Question: I know this is a common problem but don't know what's wrong here. As you can see there's this '//return $user' and it shows an valid id. Checked that in database as well.
'''
$user = new User;
$user->first_name = $data['first_name'];
$user->last_name = $data['last_name'];
$user->email = $data['email'];
$user->phone_no = $data['phone_no'];
$user->created_from = 'Web App';
$user->save();
// return $user;
Session::put('user_id',$user->id);
// return $user->id;
$address = new Address;
$address->user_id = $user->id;
$address->first_name = $data['receiver_first_name'];
$address->last_name = $data['receiver_last_name'];
$address->email = $data['receiver_email'];
$address->address_line_1 = $data['receiver_address_line_1'];
$address->address_line_2 = $data['receiver_address_line_2'];
$address->landmark = $data['receiver_landmark'];
$address->pincode = $data['receiver_pincode'];
$address->phone_no = $data['receiver_phone_no'];
$address->created_from = 'Web App';
$address->save();
'''
Here are the migrations:
This is the users migration
'''
<?php
use Illuminate\Database\Schema\Blueprint;
use Illuminate\Database\Migrations\Migration;
class CreateUsersTable extends Migration {
/**
* Run the migrations.
*
* @return void
*/
public function up()
{
Schema::create('users', function($table){
$table->increments('id');
$table->string('first_name');
$table->string('last_name');
$table->string('email');
$table->string('phone_no', 20)->nullable();
$table->string('password')->nullable();
$table->string('remember_token', 100);
$table->date('date_of_birth')->nullable();
$table->string('created_from');
$table->timestamps();
$table->softDeletes();
});
}
/**
* Reverse the migrations.
*
* @return void
*/
public function down()
{
Schema::dropIfExists('users');
}
'''
}
'''
public function up()
{
Schema::create('addresses', function($table){
$table->increments('id');
$table->integer('user_id')->unsigned();
$table->string('first_name');
$table->string('last_name');
$table->string('email');
$table->string('address_line_1');
$table->string('address_line_2')->nullable();
$table->string('landmark')->nullable();
$table->string('city')->nullable();
$table->string('state')->nullable();
$table->string('phone_no', 13);
$table->integer('pincode');
$table->string('created_from');
$table->timestamps();
$table->softDeletes();
$table->foreign('user_id')->references('id')->on('users');
});
}
'''
Here's a screenshot of error if it helps.

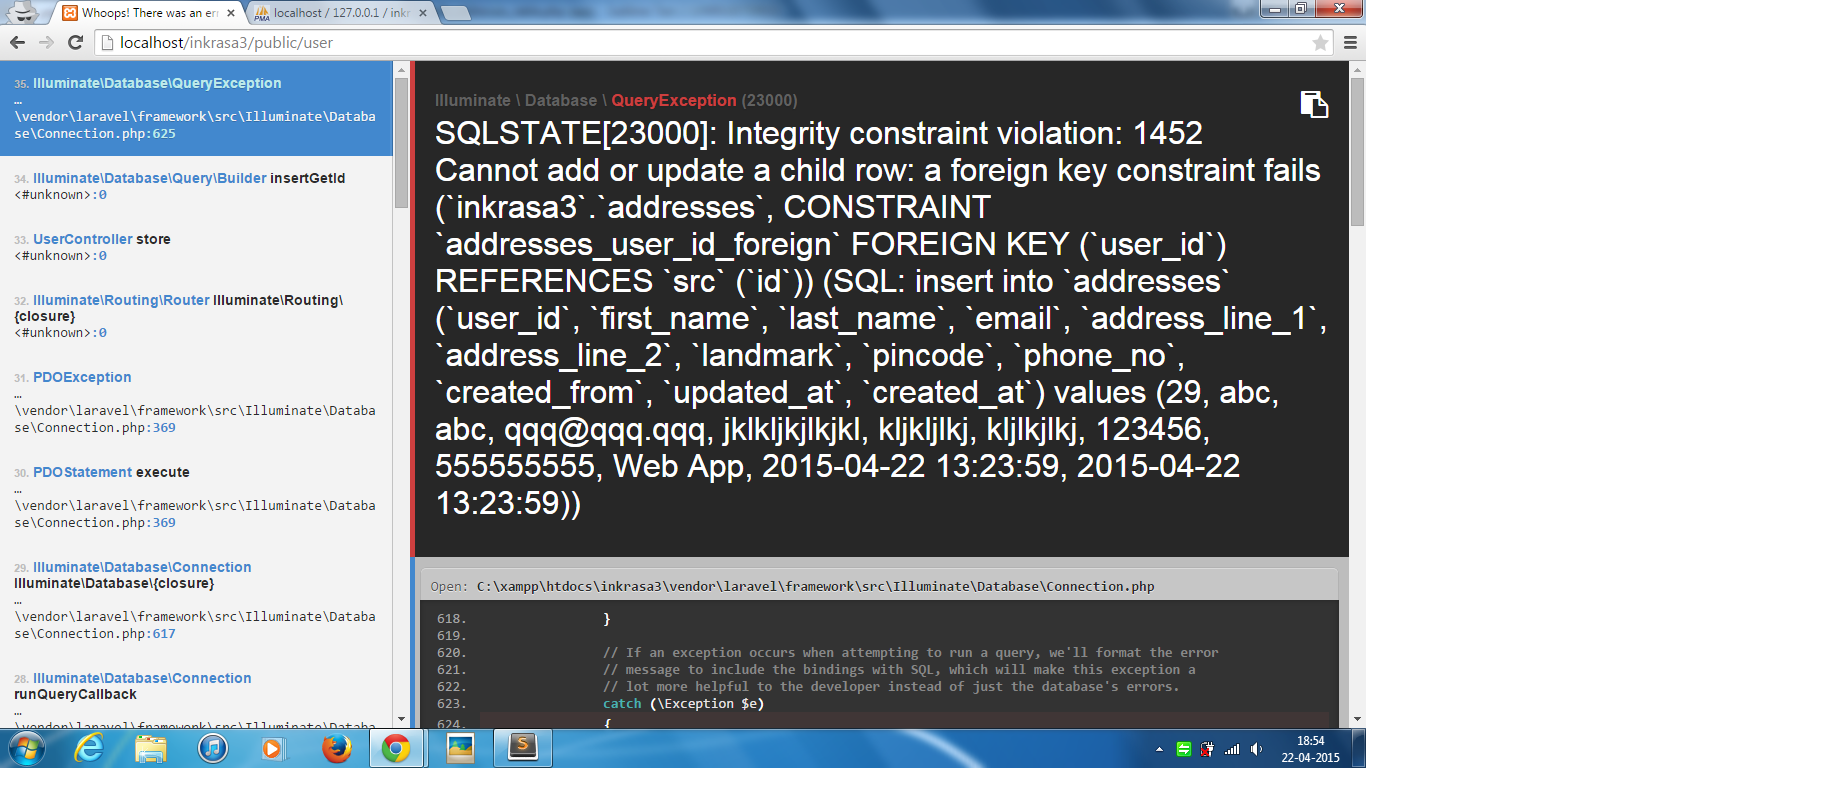
Answer: According to the error message, your error is caused by inserting a value in adresses.user_id (FK to src.id), which does not exist in src.id.
In the example, you try to insert 29 in adresses.user_id, check if 'SELECT id FROM src WHERE id=29' returns any result. If not, there is your problem.